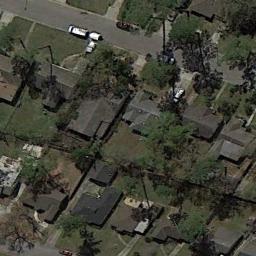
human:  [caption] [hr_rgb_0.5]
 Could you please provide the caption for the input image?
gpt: There are many buildings of different shapes and sizes in medium residential area .

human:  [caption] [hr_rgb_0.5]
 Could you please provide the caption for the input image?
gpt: The medium residential is on the grass next to the road .

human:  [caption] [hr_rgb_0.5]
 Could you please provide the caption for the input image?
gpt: The medium residential area has some houses arranged in lines and some trees are among these houses .

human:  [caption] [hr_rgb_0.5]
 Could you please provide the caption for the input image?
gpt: There are some black buildings and green trees on the medium residential area .

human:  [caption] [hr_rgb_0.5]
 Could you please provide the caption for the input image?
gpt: There aren't many houses in the mid-sized area .